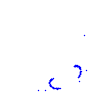
Particle: kaon